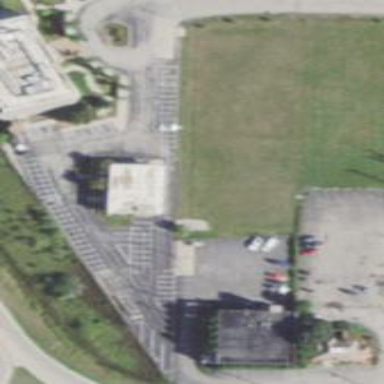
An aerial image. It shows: Parking area with surface.